Question: I am trying to parse a Currency Formatted String back to Double and then back to String in Android like so:
'''
String replaceable = String.format("[%s,.\s]", NumberFormat.getCurrencyInstance().getCurrency().getSymbol());
String cleanString = s.toString().replaceAll(replaceable, "");
double parsed = Double.parseDouble(cleanString);
String formatted = NumberFormat.getCurrencyInstance().format((parsed/100));
'''
I was continually getting
I finally wrapped this in a Try Catch block like so
'''
double parsed = 0.00;
try {
parsed = Double.parseDouble(cleanString);
} catch (NumberFormatException e) {
e.printStackTrace();
}
String formatted = NumberFormat.getCurrencyInstance().format((parsed/100));
'''
Now it works as far the Android app no longer crashes, however this line of code pumps out many lines of exception so I am wondering if there is a better way I can parse the string into double and not have these many exceptions thrown because of the "" character. Below is a sample of the exceptions I am getting
Thanks for your time

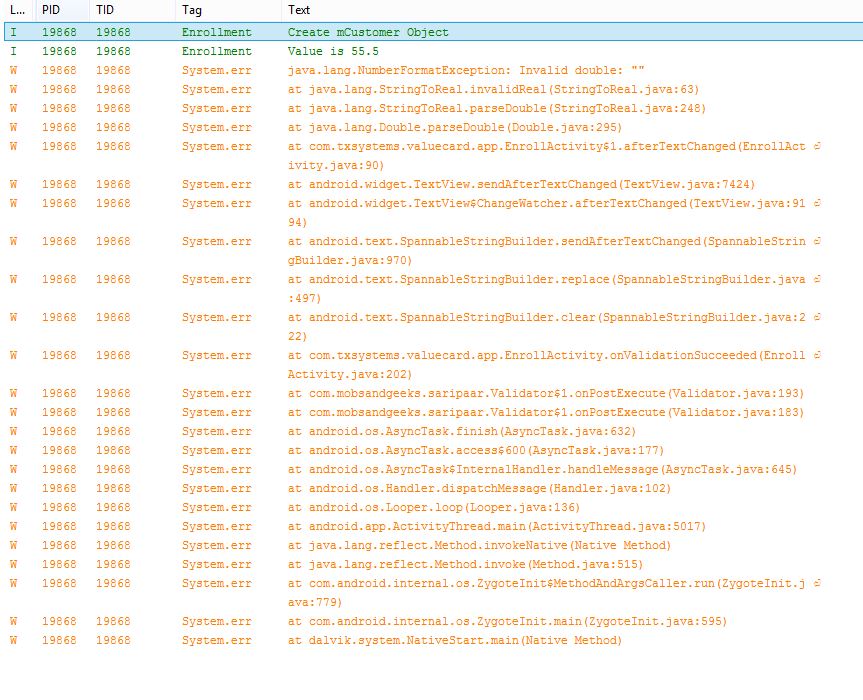
Answer: try this:
'''
double parsed;
try {
parsed = Double.parseDouble(stringValue);
} catch (NumberFormatException e) {
parsed = 0.00;
}
'''